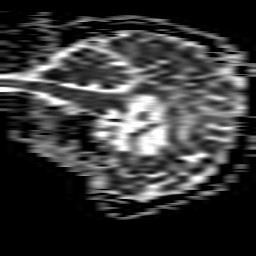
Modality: ADC
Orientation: sagittal
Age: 81
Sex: female
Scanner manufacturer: philips
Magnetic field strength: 1.5 T
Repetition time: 3.648 s
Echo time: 0.09255 s